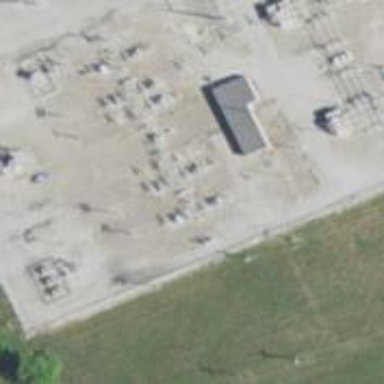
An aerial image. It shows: Switch used for power control.